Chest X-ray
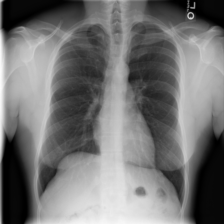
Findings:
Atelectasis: negative
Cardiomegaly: negative
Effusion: negative
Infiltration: negative
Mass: negative
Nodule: negative
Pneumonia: negative
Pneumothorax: negative
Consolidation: negative
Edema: negative
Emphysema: negative
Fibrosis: negative
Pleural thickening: negative
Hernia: negative